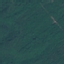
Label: Forest